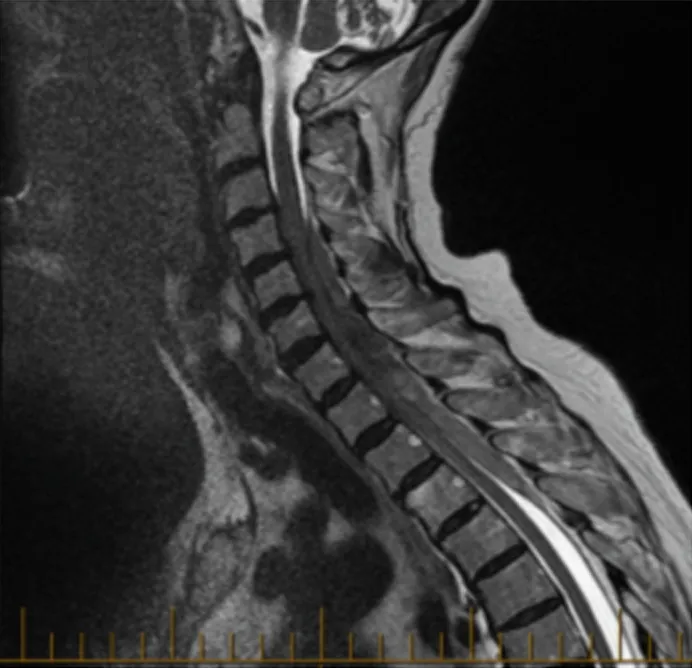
92-year-old female with hematoma from C4 to T4 measuring 1.2 -cm thick and 12.3 cm in length. Improved from ASIA C to ASIA D with surgery.
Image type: radiology (mri)